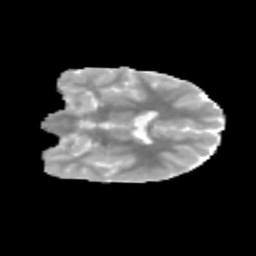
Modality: MD
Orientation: coronal
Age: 12
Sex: male
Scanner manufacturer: siemens
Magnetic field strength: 3 T
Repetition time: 3.8 s
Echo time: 0.07 s